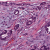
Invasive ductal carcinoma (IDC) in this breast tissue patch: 1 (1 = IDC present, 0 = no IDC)